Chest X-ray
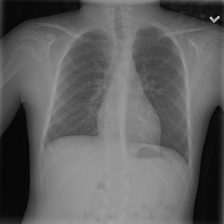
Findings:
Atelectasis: negative
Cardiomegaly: negative
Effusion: negative
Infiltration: negative
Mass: negative
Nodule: negative
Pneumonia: negative
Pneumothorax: negative
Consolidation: negative
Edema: negative
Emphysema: negative
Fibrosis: negative
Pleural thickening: negative
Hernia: negative